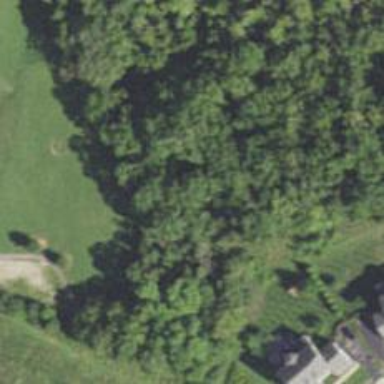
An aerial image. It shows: Path leading to bridge.